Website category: jobs
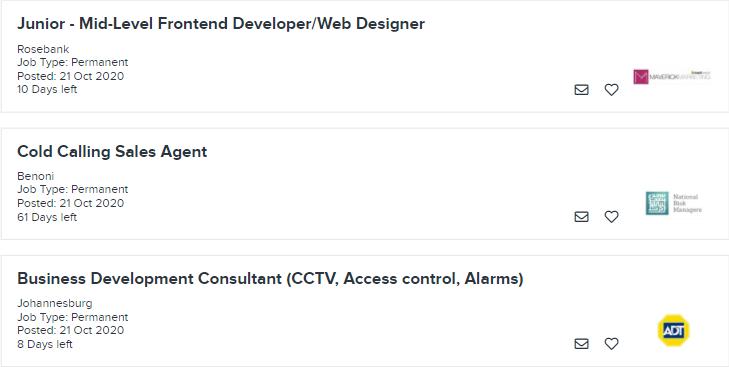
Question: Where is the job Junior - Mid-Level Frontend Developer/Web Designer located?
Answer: Rosebank

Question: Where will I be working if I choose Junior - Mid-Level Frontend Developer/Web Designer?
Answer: Rosebank

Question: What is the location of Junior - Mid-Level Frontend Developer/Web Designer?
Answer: Rosebank

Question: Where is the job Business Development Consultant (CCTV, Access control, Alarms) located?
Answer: Johannesburg

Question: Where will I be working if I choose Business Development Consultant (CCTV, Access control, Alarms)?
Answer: Johannesburg

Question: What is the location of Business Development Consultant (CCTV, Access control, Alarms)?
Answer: Johannesburg

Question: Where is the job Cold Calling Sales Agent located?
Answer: Benoni

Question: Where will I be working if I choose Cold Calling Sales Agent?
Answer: Benoni

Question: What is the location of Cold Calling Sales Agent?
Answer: Benoni

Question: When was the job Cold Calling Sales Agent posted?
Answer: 21 Oct 2020

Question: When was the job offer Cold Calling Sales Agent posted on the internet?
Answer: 21 Oct 2020

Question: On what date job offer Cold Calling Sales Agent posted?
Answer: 21 Oct 2020

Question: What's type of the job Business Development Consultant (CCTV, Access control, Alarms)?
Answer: Job Type: Permanent

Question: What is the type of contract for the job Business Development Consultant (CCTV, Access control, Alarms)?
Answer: Job Type: Permanent

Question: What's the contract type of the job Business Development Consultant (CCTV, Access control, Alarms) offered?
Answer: Job Type: Permanent

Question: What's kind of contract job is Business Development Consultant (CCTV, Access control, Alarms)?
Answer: Job Type: Permanent

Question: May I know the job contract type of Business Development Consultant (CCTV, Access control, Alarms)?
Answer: Job Type: Permanent

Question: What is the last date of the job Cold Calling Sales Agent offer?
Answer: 61 Days left

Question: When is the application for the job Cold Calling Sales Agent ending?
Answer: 61 Days left

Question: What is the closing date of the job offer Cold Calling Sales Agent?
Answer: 61 Days left

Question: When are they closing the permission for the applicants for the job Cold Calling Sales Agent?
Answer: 61 Days left

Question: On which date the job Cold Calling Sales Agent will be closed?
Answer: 61 Days left

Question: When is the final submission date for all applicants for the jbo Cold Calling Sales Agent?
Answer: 61 Days left

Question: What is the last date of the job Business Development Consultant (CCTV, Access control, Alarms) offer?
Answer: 8 Days left

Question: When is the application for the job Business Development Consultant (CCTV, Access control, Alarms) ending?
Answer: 8 Days left

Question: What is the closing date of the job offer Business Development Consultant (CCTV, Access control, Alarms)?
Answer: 8 Days left

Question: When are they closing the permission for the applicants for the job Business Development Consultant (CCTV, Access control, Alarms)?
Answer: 8 Days left

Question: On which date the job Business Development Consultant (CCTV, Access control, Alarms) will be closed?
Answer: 8 Days left

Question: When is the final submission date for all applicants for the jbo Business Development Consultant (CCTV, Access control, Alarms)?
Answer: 8 Days left

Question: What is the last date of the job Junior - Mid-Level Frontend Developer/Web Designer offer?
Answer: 10 Days left

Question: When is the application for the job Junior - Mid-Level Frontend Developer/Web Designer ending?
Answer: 10 Days left

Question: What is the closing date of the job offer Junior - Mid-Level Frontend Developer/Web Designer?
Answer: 10 Days left

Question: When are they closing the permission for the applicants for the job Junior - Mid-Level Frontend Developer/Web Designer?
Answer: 10 Days left

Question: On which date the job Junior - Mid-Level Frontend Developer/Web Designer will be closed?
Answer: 10 Days left

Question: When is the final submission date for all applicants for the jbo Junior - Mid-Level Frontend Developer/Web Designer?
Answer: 10 Days left

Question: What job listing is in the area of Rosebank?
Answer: Junior - Mid-Level Frontend Developer/Web Designer

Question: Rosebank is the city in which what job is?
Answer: Junior - Mid-Level Frontend Developer/Web Designer

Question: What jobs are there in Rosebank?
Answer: Junior - Mid-Level Frontend Developer/Web Designer

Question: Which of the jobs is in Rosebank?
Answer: Junior - Mid-Level Frontend Developer/Web Designer

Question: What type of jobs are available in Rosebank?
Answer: Junior - Mid-Level Frontend Developer/Web Designer

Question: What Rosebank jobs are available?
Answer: Junior - Mid-Level Frontend Developer/Web Designer

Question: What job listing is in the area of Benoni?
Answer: Cold Calling Sales Agent

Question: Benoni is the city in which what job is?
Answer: Cold Calling Sales Agent

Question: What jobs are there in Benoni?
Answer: Cold Calling Sales Agent

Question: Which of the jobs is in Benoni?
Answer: Cold Calling Sales Agent

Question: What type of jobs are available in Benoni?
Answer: Cold Calling Sales Agent

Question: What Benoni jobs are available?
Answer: Cold Calling Sales Agent

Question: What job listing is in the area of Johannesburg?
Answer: Business Development Consultant (CCTV, Access control, Alarms)

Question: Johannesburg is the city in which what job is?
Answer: Business Development Consultant (CCTV, Access control, Alarms)

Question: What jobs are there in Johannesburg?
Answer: Business Development Consultant (CCTV, Access control, Alarms)

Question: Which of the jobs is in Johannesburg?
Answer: Business Development Consultant (CCTV, Access control, Alarms)

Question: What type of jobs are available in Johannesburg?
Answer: Business Development Consultant (CCTV, Access control, Alarms)

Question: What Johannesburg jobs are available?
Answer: Business Development Consultant (CCTV, Access control, Alarms)